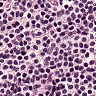
Metastatic tissue present: no